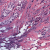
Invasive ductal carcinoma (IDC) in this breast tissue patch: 0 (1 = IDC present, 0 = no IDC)